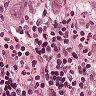
Metastatic tissue present: yes